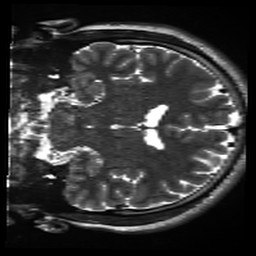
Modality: inplaneT2
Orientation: coronal
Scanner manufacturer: siemens
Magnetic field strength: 3 T
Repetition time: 11 s
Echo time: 0.059 s